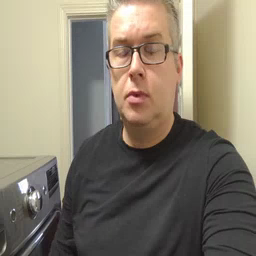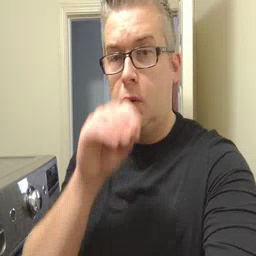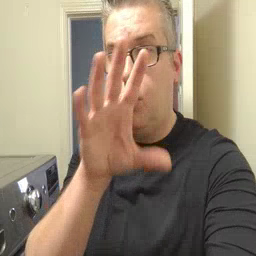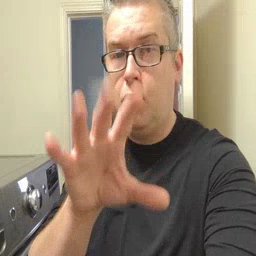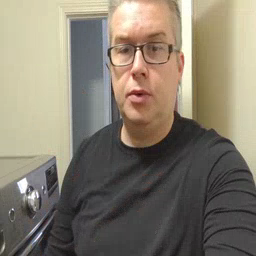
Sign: blow